Question: I have a method which is calling my CreateAnnuityExcelSheet when pressed on a "Save button".
The method to call CreateAnnuityExcelSheet:
'''
[HttpPost]
public ActionResult ShowAnnuityPMT(FormCollection form, string SubmitValue, string fileName)
{
//Code for finalList
if (SubmitValue == "Save")
{
CreateAnnuityExcelSheet(finalList, form, DTCyear); //When I call this method I want the user/browser to download the Excelfile created in CreateAnnuityExcelSheet
}
return PartialView("ShowDetail", finalList);
}
'''
The method looks like this:
'''
public void CreateAnnuityExcelSheet(List<Calculation> cList, FormCollection form, int DTCyear)
{
List<Calculation> newList = new List<Calculation>();
newList.Add(cList.First()); //Getting the values for the first row
var StartValue = newList[0].StartValue;
var radio = form["advanceOrArrears"];
string fileName = newList[0].CalculationName;
string path = @"C:\ExcelFiles" + fileName + ".xlsx"; //Path for the file
FileInfo info = new FileInfo(path);
info.Directory.Create(); //If C:\ExcelFiles does not exist, create it
if (!info.Exists)
{
using (ExcelPackage package = new ExcelPackage(info))
{
ExcelWorksheet ws = package.Workbook.Worksheets.Add(fileName);
//Styles for the sheet
var stream = new MemoryStream();
package.SaveAs(stream);
stream.Position = 0;
byte[] bytes = stream.GetBuffer();
Response.Buffer = true;
Response.Clear();
Response.ContentType = "application/xlsx";
Response.AddHeader("content-disposition", "attachment; filename=report.xlsx");
Response.BinaryWrite(bytes);
Response.Flush();
}
'''
The main problem is that I am creating a excelsheet on the serverside and then want to send it back to the browser for download. How can I send my package back to the browser for download?
Right now the method is returning void, should I return File? But if I do, how do I send the file with a view so the user can start downloading the Excelfile?
This is what my View displays: <URL>
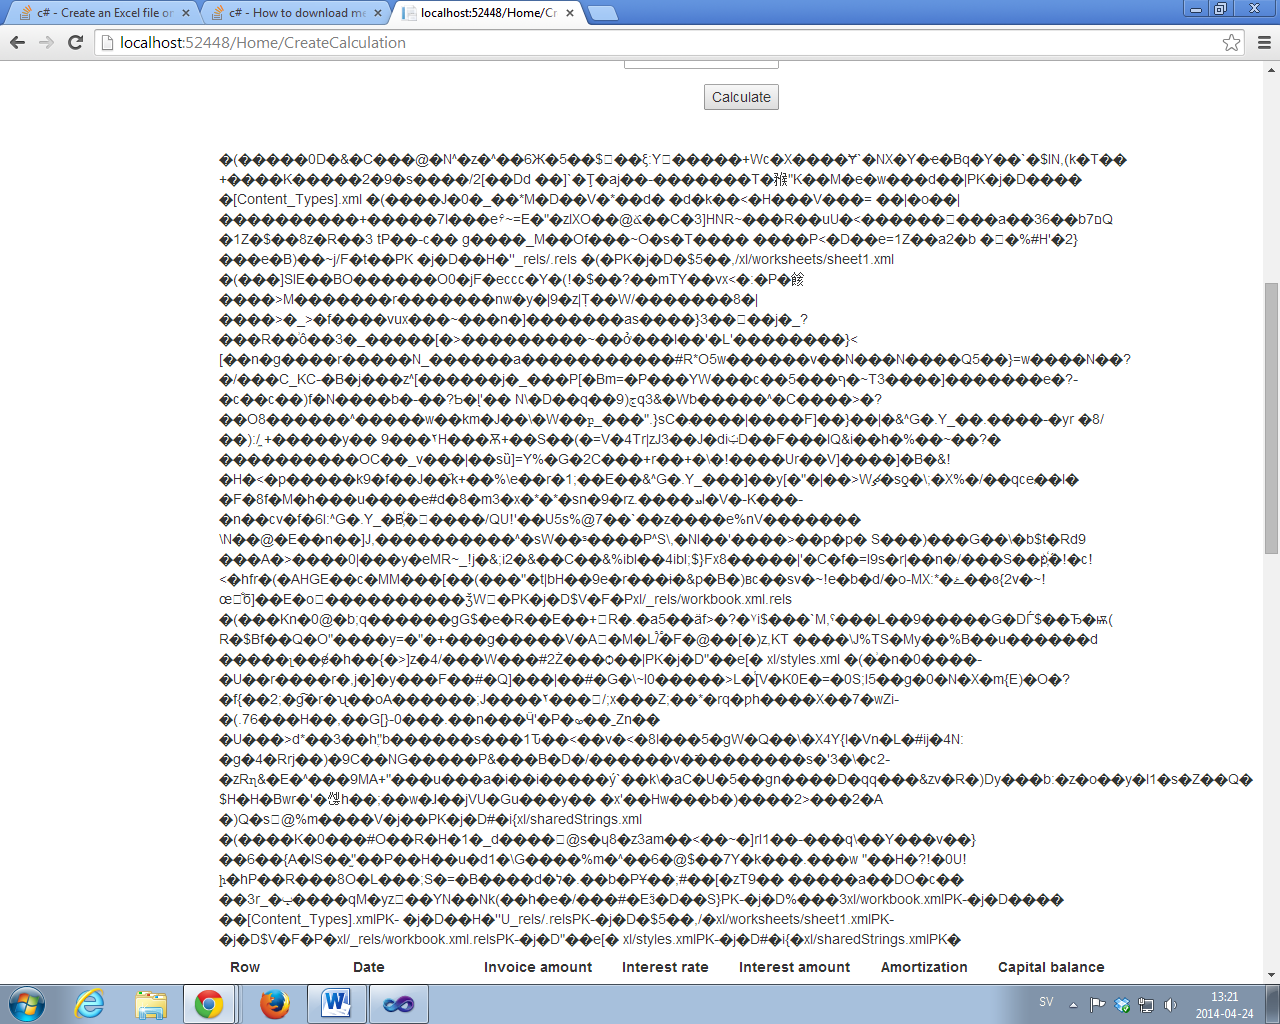
Answer: Your action should return an ActionResult and if you have a stream, an easy way is to use the <URL>
Notice there's a property to set the name of the file.
'''
return new FileStreamResult(stream, "application/vnd.ms-excel")
{
FileDownloadName = "myfile.xslx"
};
'''
Here's a sample to post the data from your form and download the generated file.
Create a model to hold the form values :
'''
public class DownloadModel
{
public int InputA { get; set; }
public string InputB { get; set; }
}
'''
Create a controller with two actions : one to display the form (Index) and an other to submit data and get the file (DownloadFile)
'''
public class DownloadController : Controller
{
public ActionResult Index()
{
return View();
}
public ActionResult DownloadFile(DownloadModel model)
{
// read form value via model
System.Diagnostics.Debug.WriteLine(model.InputA);
System.Diagnostics.Debug.WriteLine(model.InputB);
// assume we create an an excel stream...
MemoryStream excelStream = new MemoryStream();
return new FileStreamResult(excelStream, "application/vnd.ms-excel")
{
FileDownloadName = "myfile.xslx"
};
}
}
'''
Set the action form in the razor view Download/Index.cshtml to the DownloadFile action
'''
@model WebApp.Models.DownloadModel
@{
ViewBag.Title = "DownloadFile";
}
<h2>DownloadFile</h2>
@using (Html.BeginForm("DownloadFile", "Download"))
{
@Html.TextBoxFor(model => model.InputA);
@Html.TextBoxFor(model => model.InputB);
<input type="submit" value="Save" name="submitButton" />
}
'''